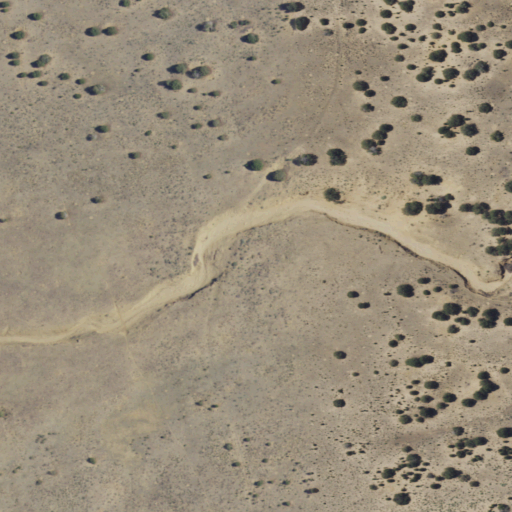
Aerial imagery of valley in New Mexico named Homestead Canyon containing only shrub